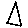
Label: triangle